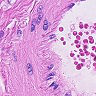
Metastatic tissue present: yes